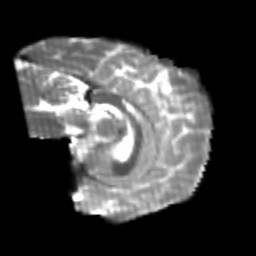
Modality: T2w
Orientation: sagittal
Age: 20
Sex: male
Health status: healthy
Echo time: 0.074 s